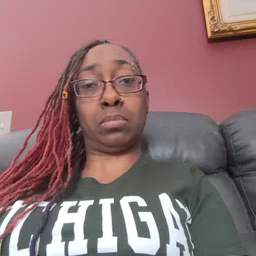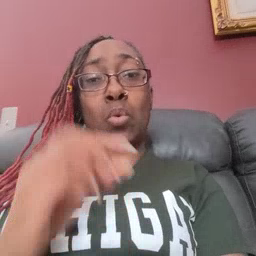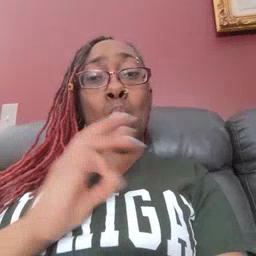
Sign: weus